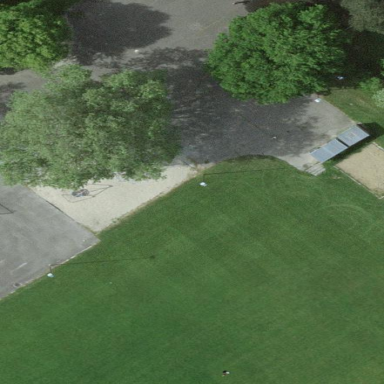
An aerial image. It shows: Playground area for leisure land.